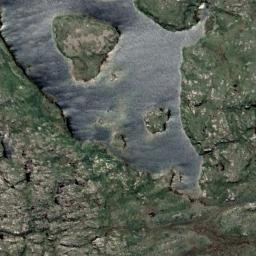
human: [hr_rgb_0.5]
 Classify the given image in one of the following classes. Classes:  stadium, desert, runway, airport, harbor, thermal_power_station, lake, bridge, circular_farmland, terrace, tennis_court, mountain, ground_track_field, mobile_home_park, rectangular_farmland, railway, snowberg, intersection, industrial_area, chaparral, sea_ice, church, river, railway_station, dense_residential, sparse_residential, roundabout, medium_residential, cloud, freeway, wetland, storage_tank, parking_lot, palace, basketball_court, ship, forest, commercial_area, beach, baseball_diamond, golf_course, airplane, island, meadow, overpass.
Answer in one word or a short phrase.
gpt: wetland